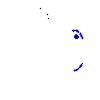
Particle: kaon